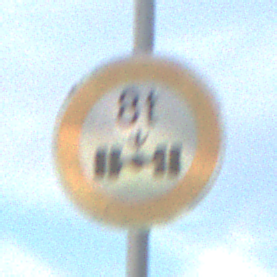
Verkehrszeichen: TatsaechlicheAchslast
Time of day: SunriseSunset
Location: Outdoor (Nature)
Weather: PartlyCloudy
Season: NotSpecified
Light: Natural